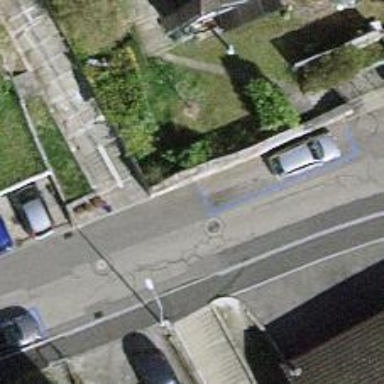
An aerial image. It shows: Grit bin.